Interaction volume radius: 5 \u00c5
Interaction volume height: 30 \u00c5
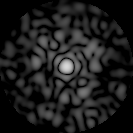
Disorder parameter: 0.7948